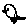
Label: bird